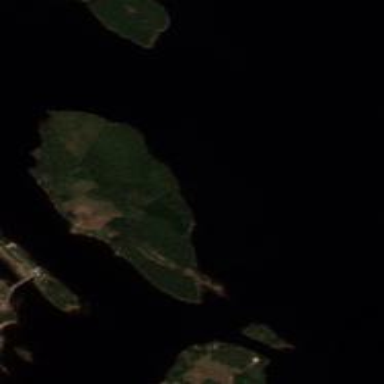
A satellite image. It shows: Image showing island.